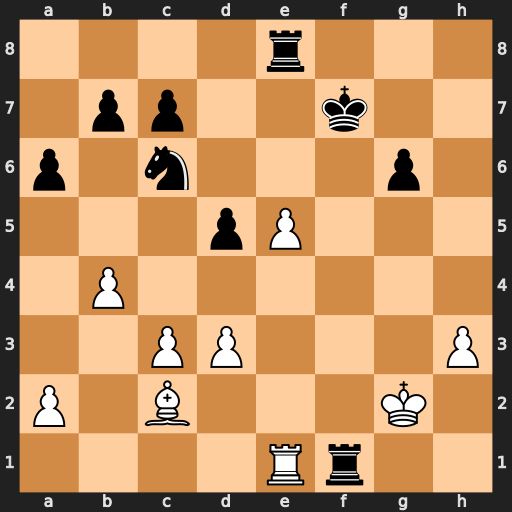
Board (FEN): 4r3/1pp2k2/p1n3p1/3pP3/1P6/2PP3P/P1B3K1/4Rr2
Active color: w
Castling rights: -
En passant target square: -
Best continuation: Rxf1+ Kg7 d4